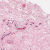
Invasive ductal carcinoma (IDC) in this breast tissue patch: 0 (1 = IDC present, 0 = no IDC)